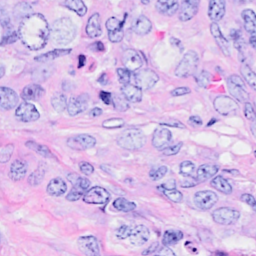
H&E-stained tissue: Breast